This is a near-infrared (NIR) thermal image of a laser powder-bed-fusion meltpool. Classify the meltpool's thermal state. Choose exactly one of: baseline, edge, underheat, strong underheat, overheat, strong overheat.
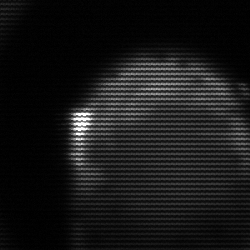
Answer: edge